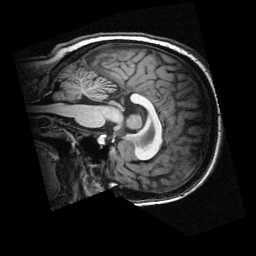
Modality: T1w
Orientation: sagittal
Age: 23
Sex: female